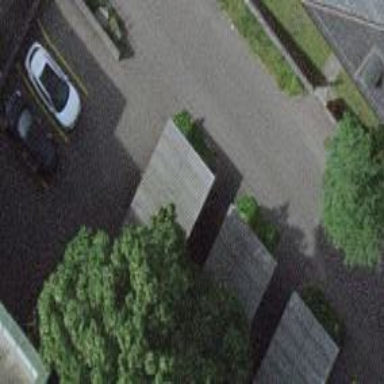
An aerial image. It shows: Bicycle parking area with roof.